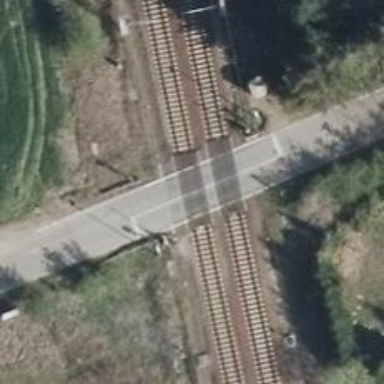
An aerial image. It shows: Railway level crossing.